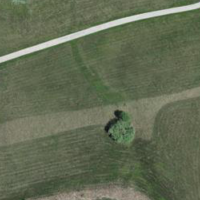
EUNIS habitat code: 16
Species observed at this site:
Melitaea diamina
Acrocephalus arundinaceus
Parnassia palustris
Milvus milvus
Brenthis ino